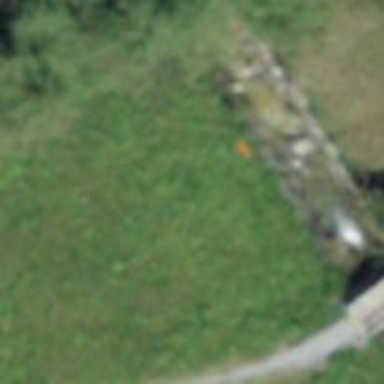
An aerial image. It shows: Pole with roof-covered pipeline marker.